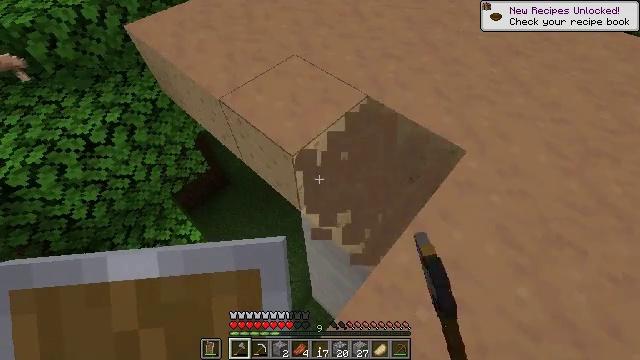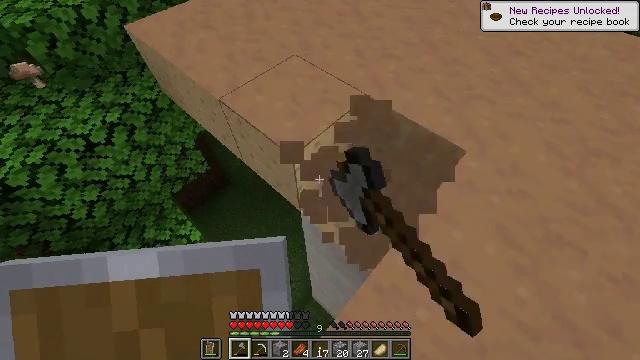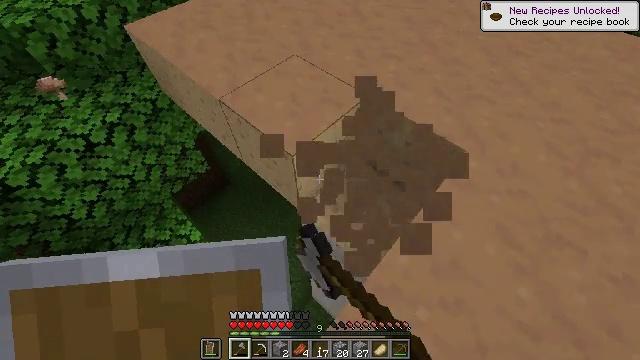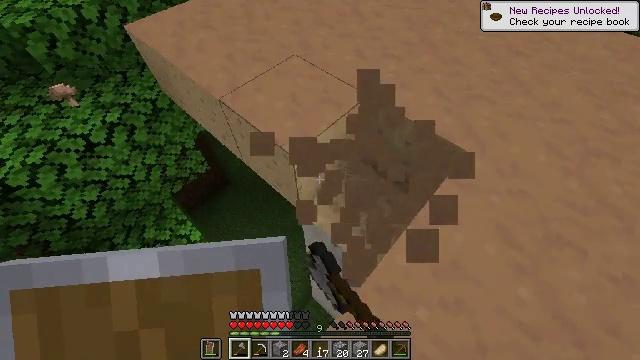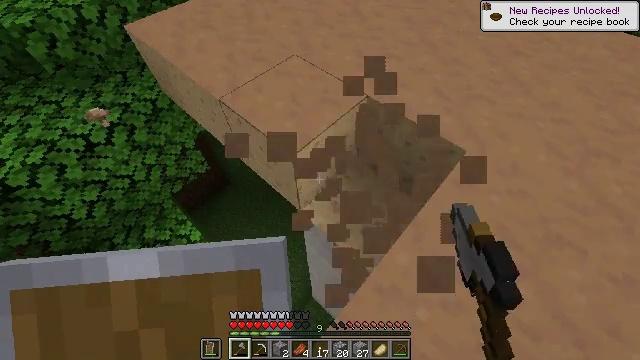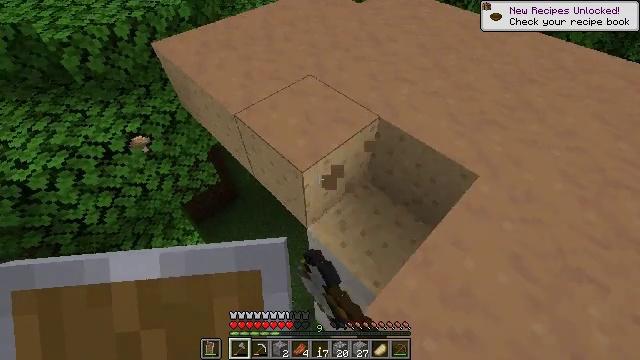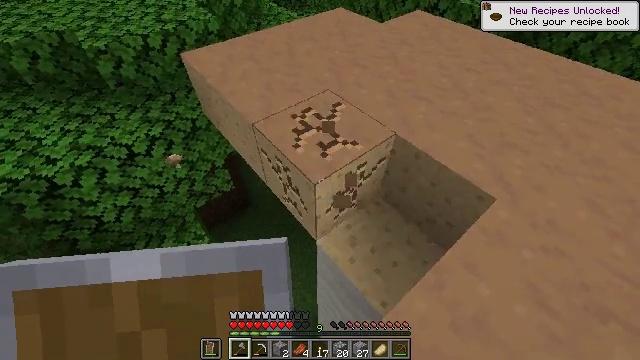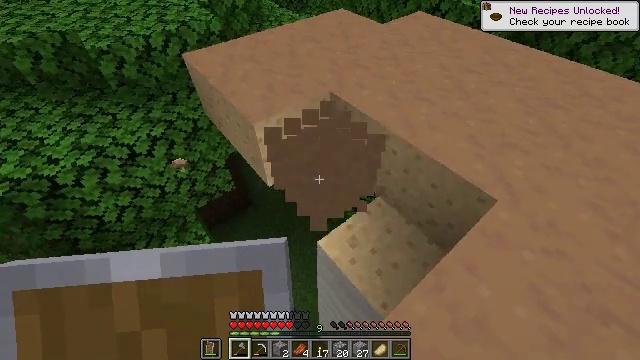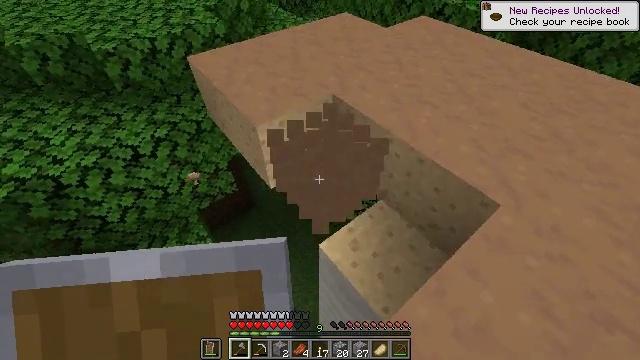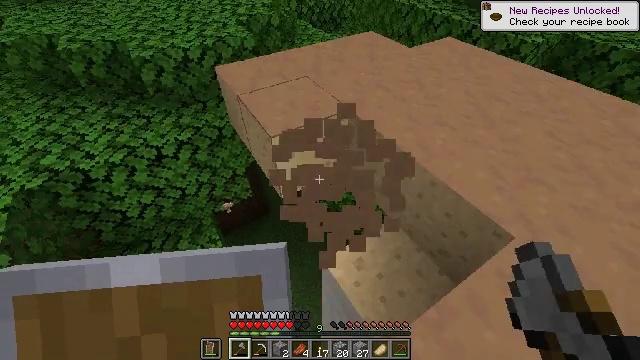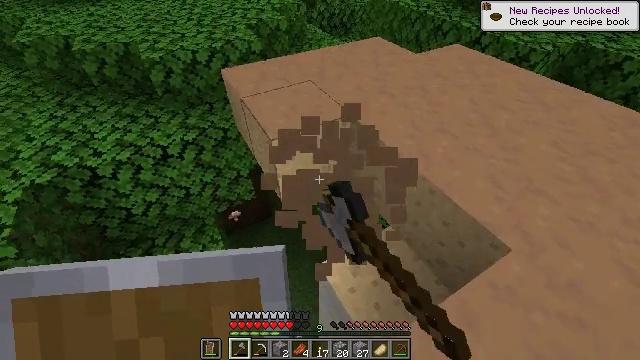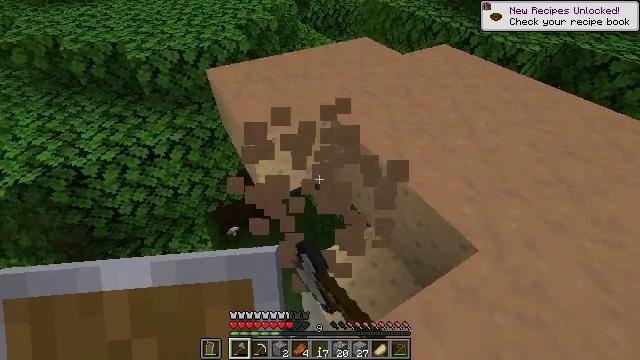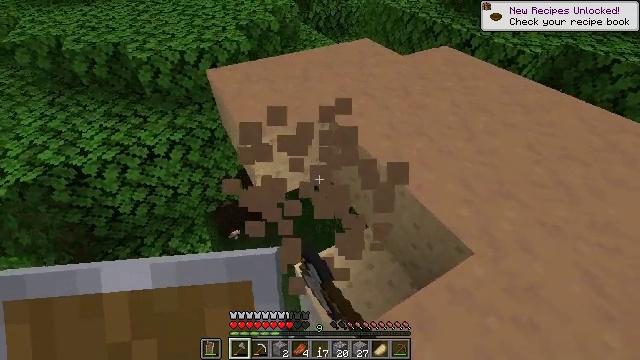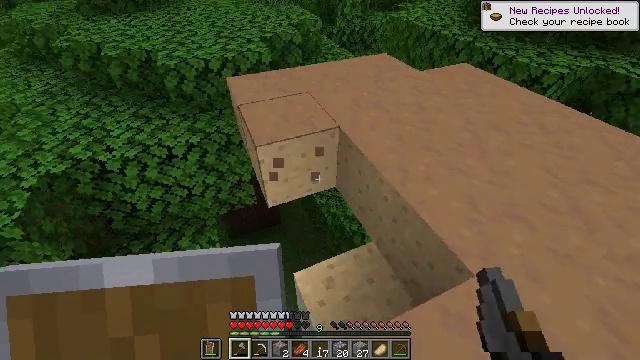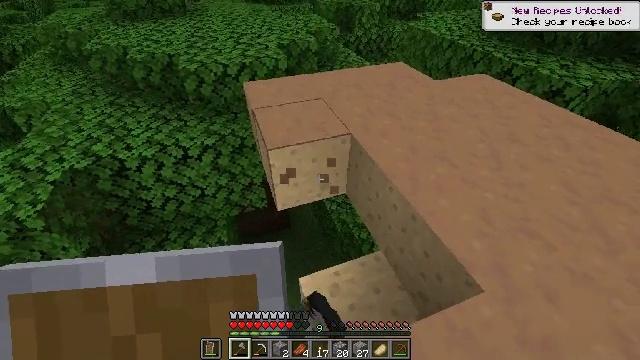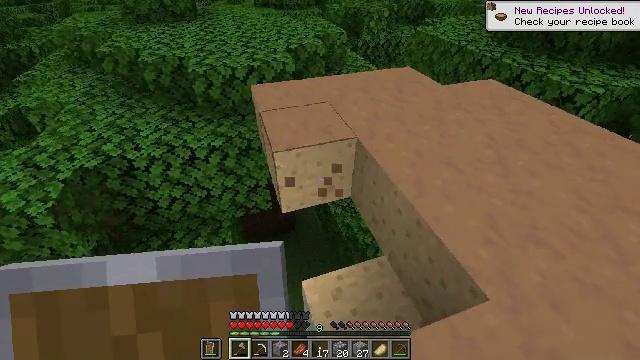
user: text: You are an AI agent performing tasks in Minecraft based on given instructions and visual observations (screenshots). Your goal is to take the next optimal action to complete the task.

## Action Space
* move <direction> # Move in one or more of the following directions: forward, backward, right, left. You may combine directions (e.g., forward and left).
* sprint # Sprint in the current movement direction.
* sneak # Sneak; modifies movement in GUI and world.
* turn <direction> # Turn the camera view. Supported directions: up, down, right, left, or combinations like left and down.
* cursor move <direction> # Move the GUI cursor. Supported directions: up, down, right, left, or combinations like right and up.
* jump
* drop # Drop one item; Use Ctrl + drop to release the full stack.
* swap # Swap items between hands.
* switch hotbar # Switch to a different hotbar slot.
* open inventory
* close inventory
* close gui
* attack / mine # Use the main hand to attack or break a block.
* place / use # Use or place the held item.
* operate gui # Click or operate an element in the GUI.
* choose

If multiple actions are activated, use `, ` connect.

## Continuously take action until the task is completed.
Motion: motion action
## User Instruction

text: Gather brown mushroom block as building material.
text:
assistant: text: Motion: attack / mine
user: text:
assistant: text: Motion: attack / mine
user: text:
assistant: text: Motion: attack / mine
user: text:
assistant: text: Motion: attack / mine
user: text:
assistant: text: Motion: turn left and up, attack / mine
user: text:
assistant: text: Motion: turn left and up, attack / mine
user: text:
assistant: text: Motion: attack / mine
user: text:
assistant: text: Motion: attack / mine
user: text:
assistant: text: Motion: move right, turn left and up, attack / mine
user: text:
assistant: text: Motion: move right, turn left, attack / mine
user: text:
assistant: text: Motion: move right, attack / mine
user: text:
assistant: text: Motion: attack / mine
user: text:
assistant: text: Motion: turn left and up, attack / mine
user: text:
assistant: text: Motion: turn left and up, attack / mine
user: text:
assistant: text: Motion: turn left, attack / mine
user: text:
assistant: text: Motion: attack / mine
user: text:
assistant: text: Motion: turn left and up, attack / mine
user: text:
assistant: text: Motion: turn left and up, attack / mine
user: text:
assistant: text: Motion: attack / mine
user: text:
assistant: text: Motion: move right, attack / mine
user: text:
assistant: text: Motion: move right, attack / mine
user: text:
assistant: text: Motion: move right, turn left, attack / mine
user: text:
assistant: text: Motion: turn left and up, attack / mine
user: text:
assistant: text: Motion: attack / mine
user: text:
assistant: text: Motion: attack / mine
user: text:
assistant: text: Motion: turn left and up, attack / mine
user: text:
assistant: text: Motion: turn left, attack / mine
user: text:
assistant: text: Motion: move forward, attack / mine
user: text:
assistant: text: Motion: move forward, attack / mine
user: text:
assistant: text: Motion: attack / mine